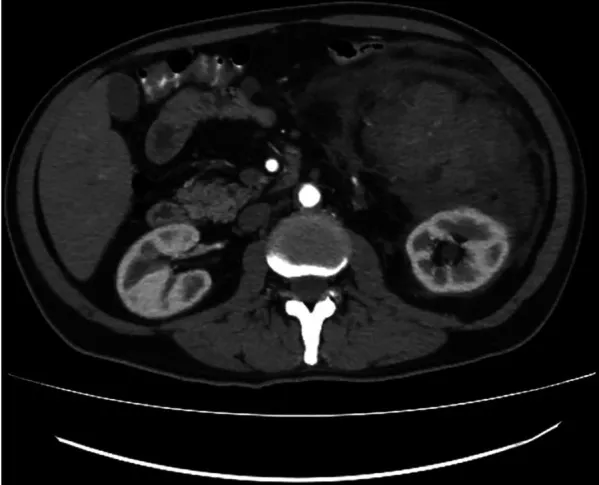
Ct angio, CT findings for case 2.
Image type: radiology (ct)